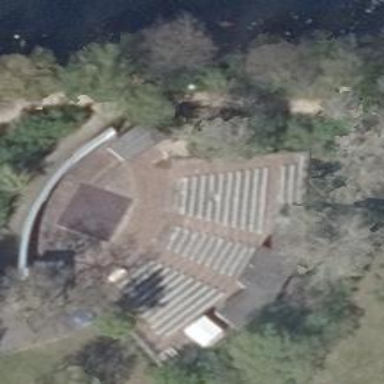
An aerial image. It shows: Open-air theatre.